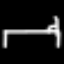
Label: bed